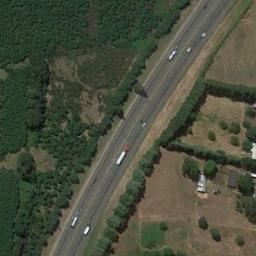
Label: freeway